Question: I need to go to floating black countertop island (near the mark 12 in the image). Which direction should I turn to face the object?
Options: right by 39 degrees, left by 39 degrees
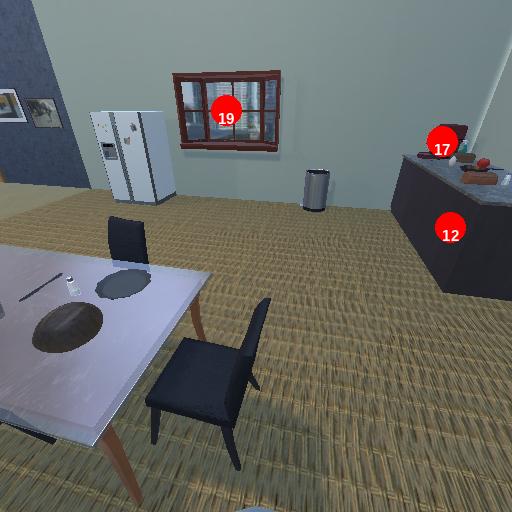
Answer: right by 39 degrees